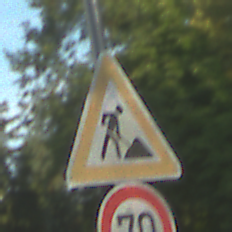
Verkehrszeichen: Arbeitsstelle
Zusatzzeichen unten: Geschwindigkeit70
Umgebung: Outdoor, Suburban
Tageszeit: SunriseSunset
Wetter: PartlyCloudy
Licht: Natural
Jahreszeit: NotSpecified
Kontrast: MediumContrast